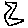
Label: zigzag